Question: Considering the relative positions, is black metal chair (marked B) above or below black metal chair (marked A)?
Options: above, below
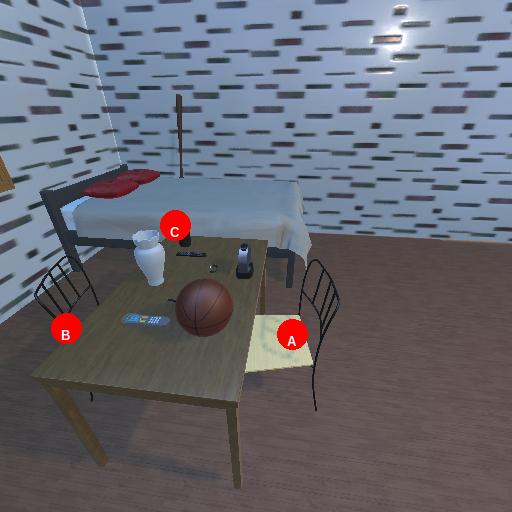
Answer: above